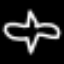
Label: airplane